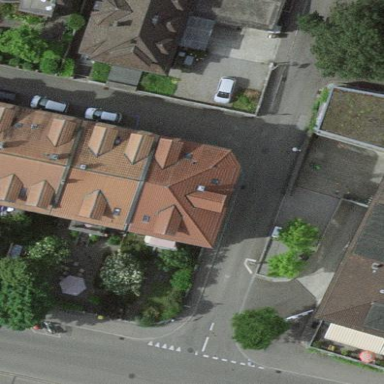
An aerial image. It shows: Residential building with uniquely designed quadruple saltbox roof.